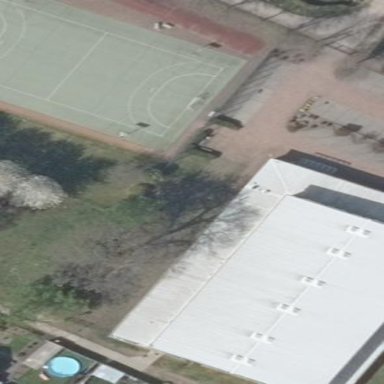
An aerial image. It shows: Sports hall building.